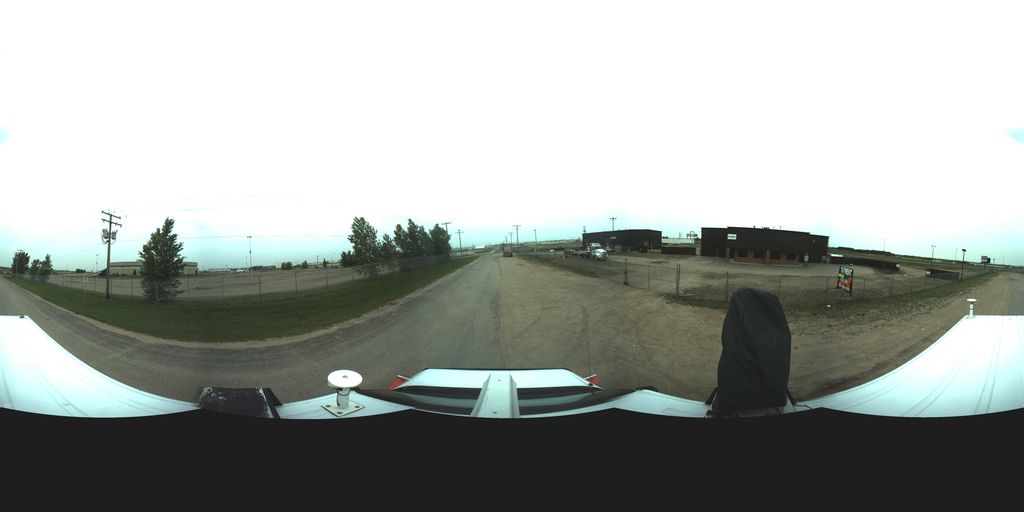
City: saskatoon